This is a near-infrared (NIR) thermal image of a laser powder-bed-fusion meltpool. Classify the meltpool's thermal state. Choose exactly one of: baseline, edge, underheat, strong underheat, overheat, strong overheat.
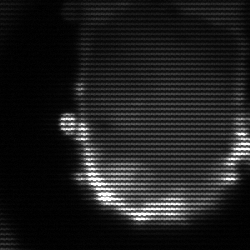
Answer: baseline